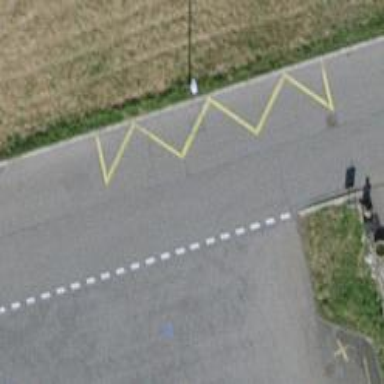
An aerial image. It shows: Bus stop with platform for public transport.